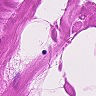
Metastatic tissue present: no